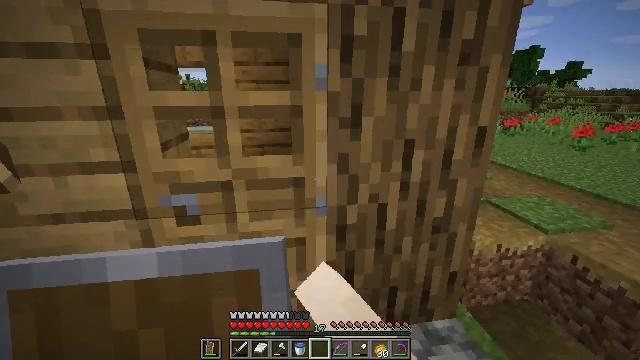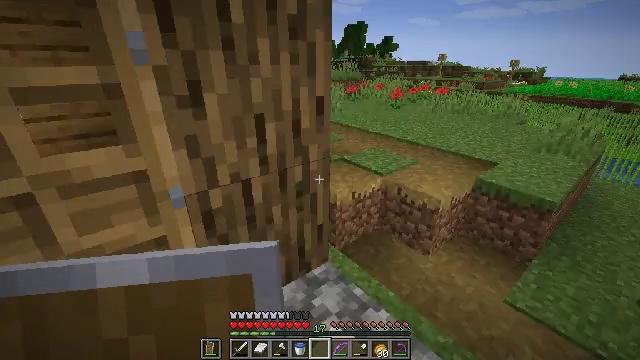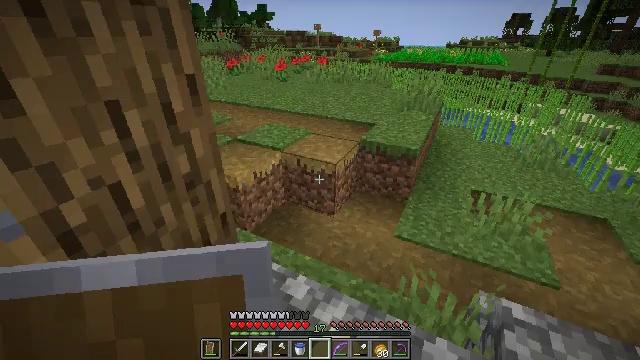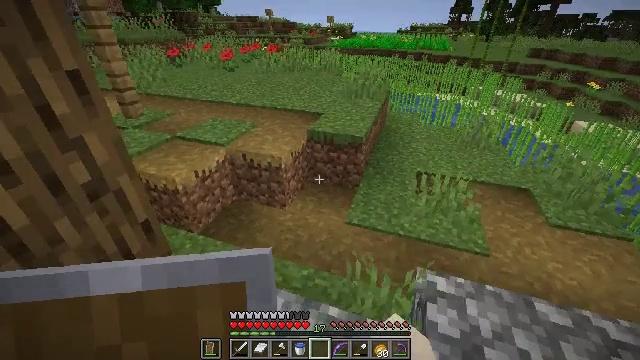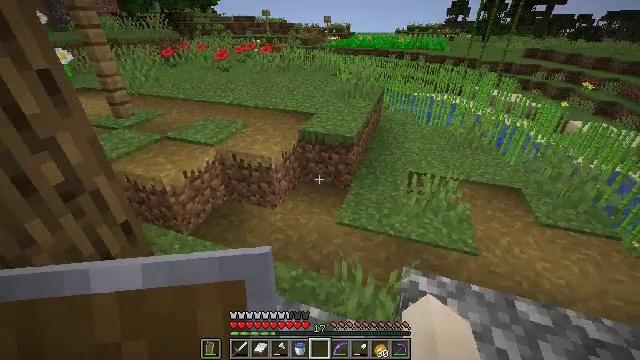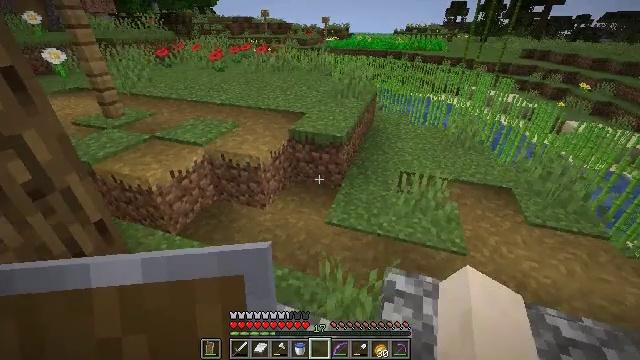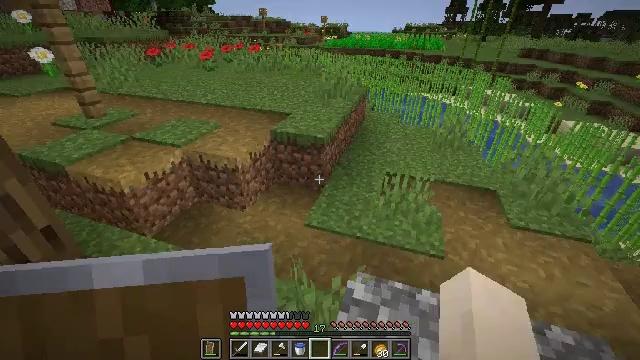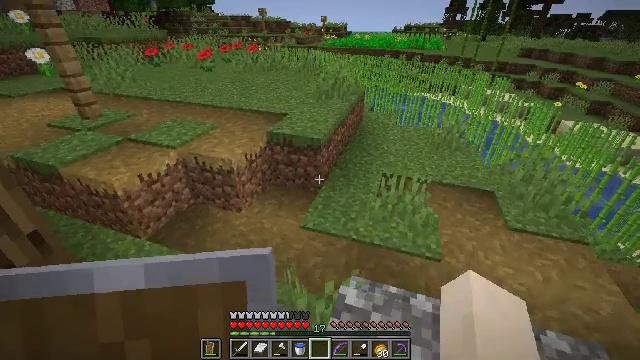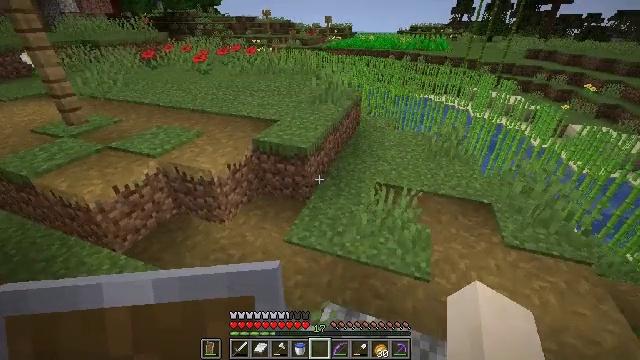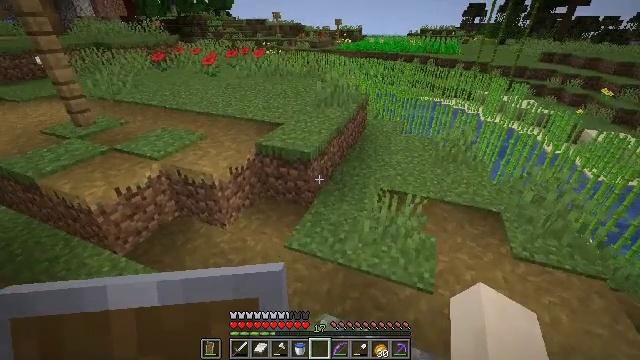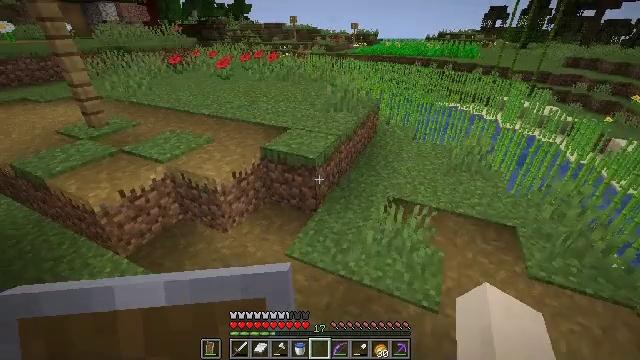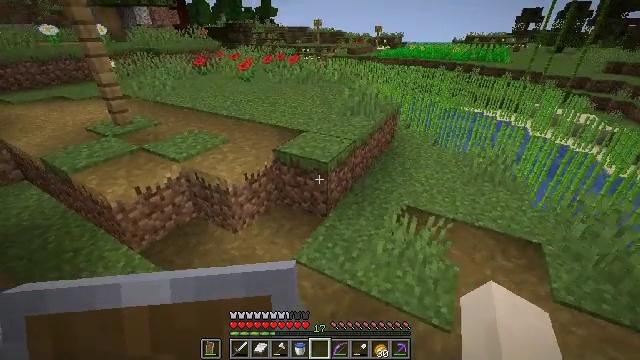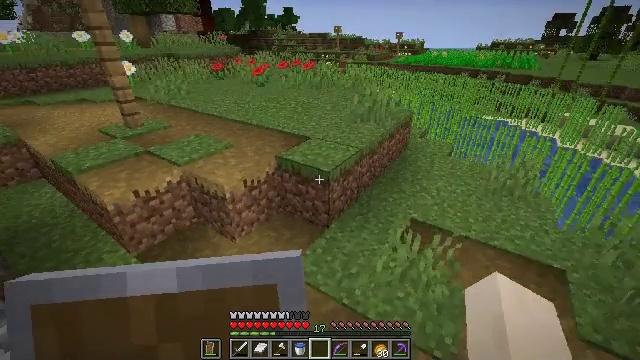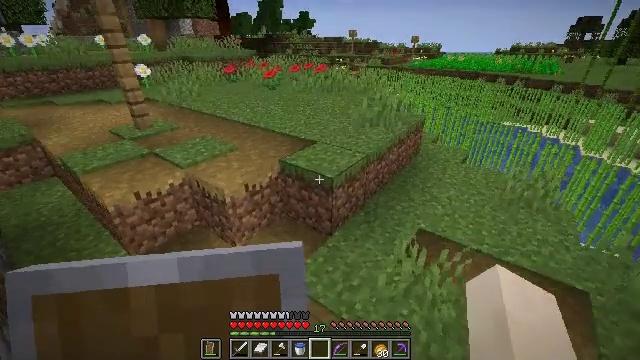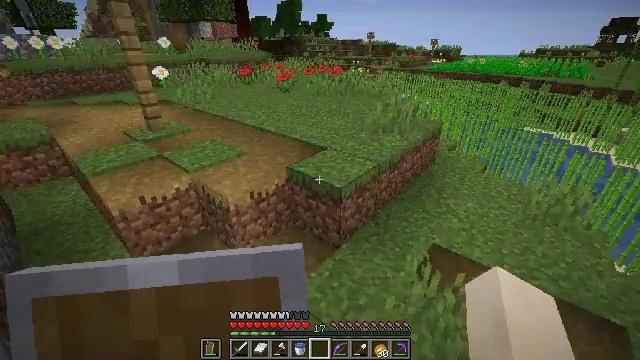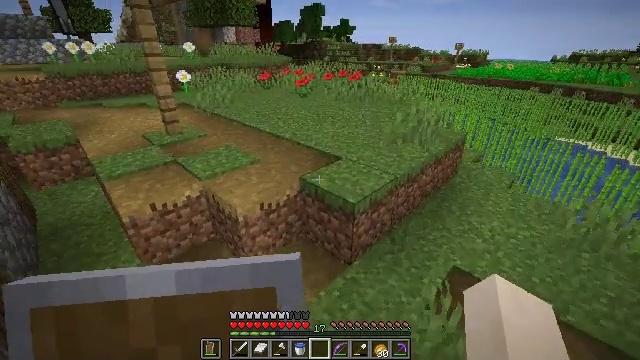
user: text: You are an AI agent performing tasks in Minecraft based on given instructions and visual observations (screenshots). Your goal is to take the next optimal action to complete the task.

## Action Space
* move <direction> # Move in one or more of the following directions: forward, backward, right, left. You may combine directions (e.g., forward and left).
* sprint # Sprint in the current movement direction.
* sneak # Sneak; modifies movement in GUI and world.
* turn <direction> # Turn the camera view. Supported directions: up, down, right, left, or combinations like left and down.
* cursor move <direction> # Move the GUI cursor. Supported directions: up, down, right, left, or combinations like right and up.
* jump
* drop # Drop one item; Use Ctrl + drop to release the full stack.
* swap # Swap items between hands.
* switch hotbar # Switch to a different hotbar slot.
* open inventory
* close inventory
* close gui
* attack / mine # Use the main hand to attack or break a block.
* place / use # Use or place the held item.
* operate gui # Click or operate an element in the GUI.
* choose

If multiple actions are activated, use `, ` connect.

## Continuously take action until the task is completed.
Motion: motion action
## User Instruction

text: Break the sand block.
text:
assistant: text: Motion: move right, turn right and down
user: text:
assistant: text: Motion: move right, turn right and down
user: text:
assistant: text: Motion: move right, turn right and down
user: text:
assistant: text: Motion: move right
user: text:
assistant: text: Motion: move right
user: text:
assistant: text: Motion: move forward and move right
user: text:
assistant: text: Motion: move forward and move right
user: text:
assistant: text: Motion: move forward and move right, turn left
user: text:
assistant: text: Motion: move forward and move right, turn left
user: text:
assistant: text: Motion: move forward and move right, turn left
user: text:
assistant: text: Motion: move forward and move right, turn left
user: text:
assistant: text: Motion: move forward and move right, turn left
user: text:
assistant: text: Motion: move forward, turn left
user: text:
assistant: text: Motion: move forward, turn left
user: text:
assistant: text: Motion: move forward, turn left
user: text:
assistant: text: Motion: move forward, turn left
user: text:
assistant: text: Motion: move forward, turn left and up
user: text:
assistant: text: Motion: move forward, turn left
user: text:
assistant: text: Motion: move forward, turn left
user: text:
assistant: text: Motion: move forward, turn left
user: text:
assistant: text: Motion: move forward, turn left
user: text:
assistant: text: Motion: move forward, turn left
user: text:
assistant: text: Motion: move forward
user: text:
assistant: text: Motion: move forward
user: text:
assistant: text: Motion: move forward
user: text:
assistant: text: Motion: move forward, jump
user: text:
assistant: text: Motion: move forward, jump
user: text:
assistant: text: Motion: move forward, jump
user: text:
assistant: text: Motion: move forward, jump
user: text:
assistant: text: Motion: move forward, jump